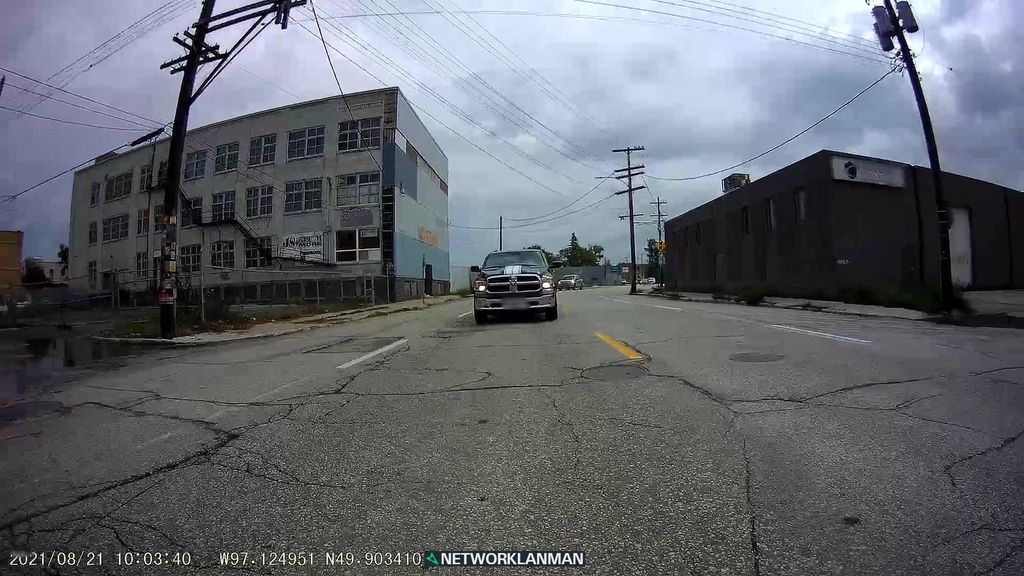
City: winnipeg